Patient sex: M
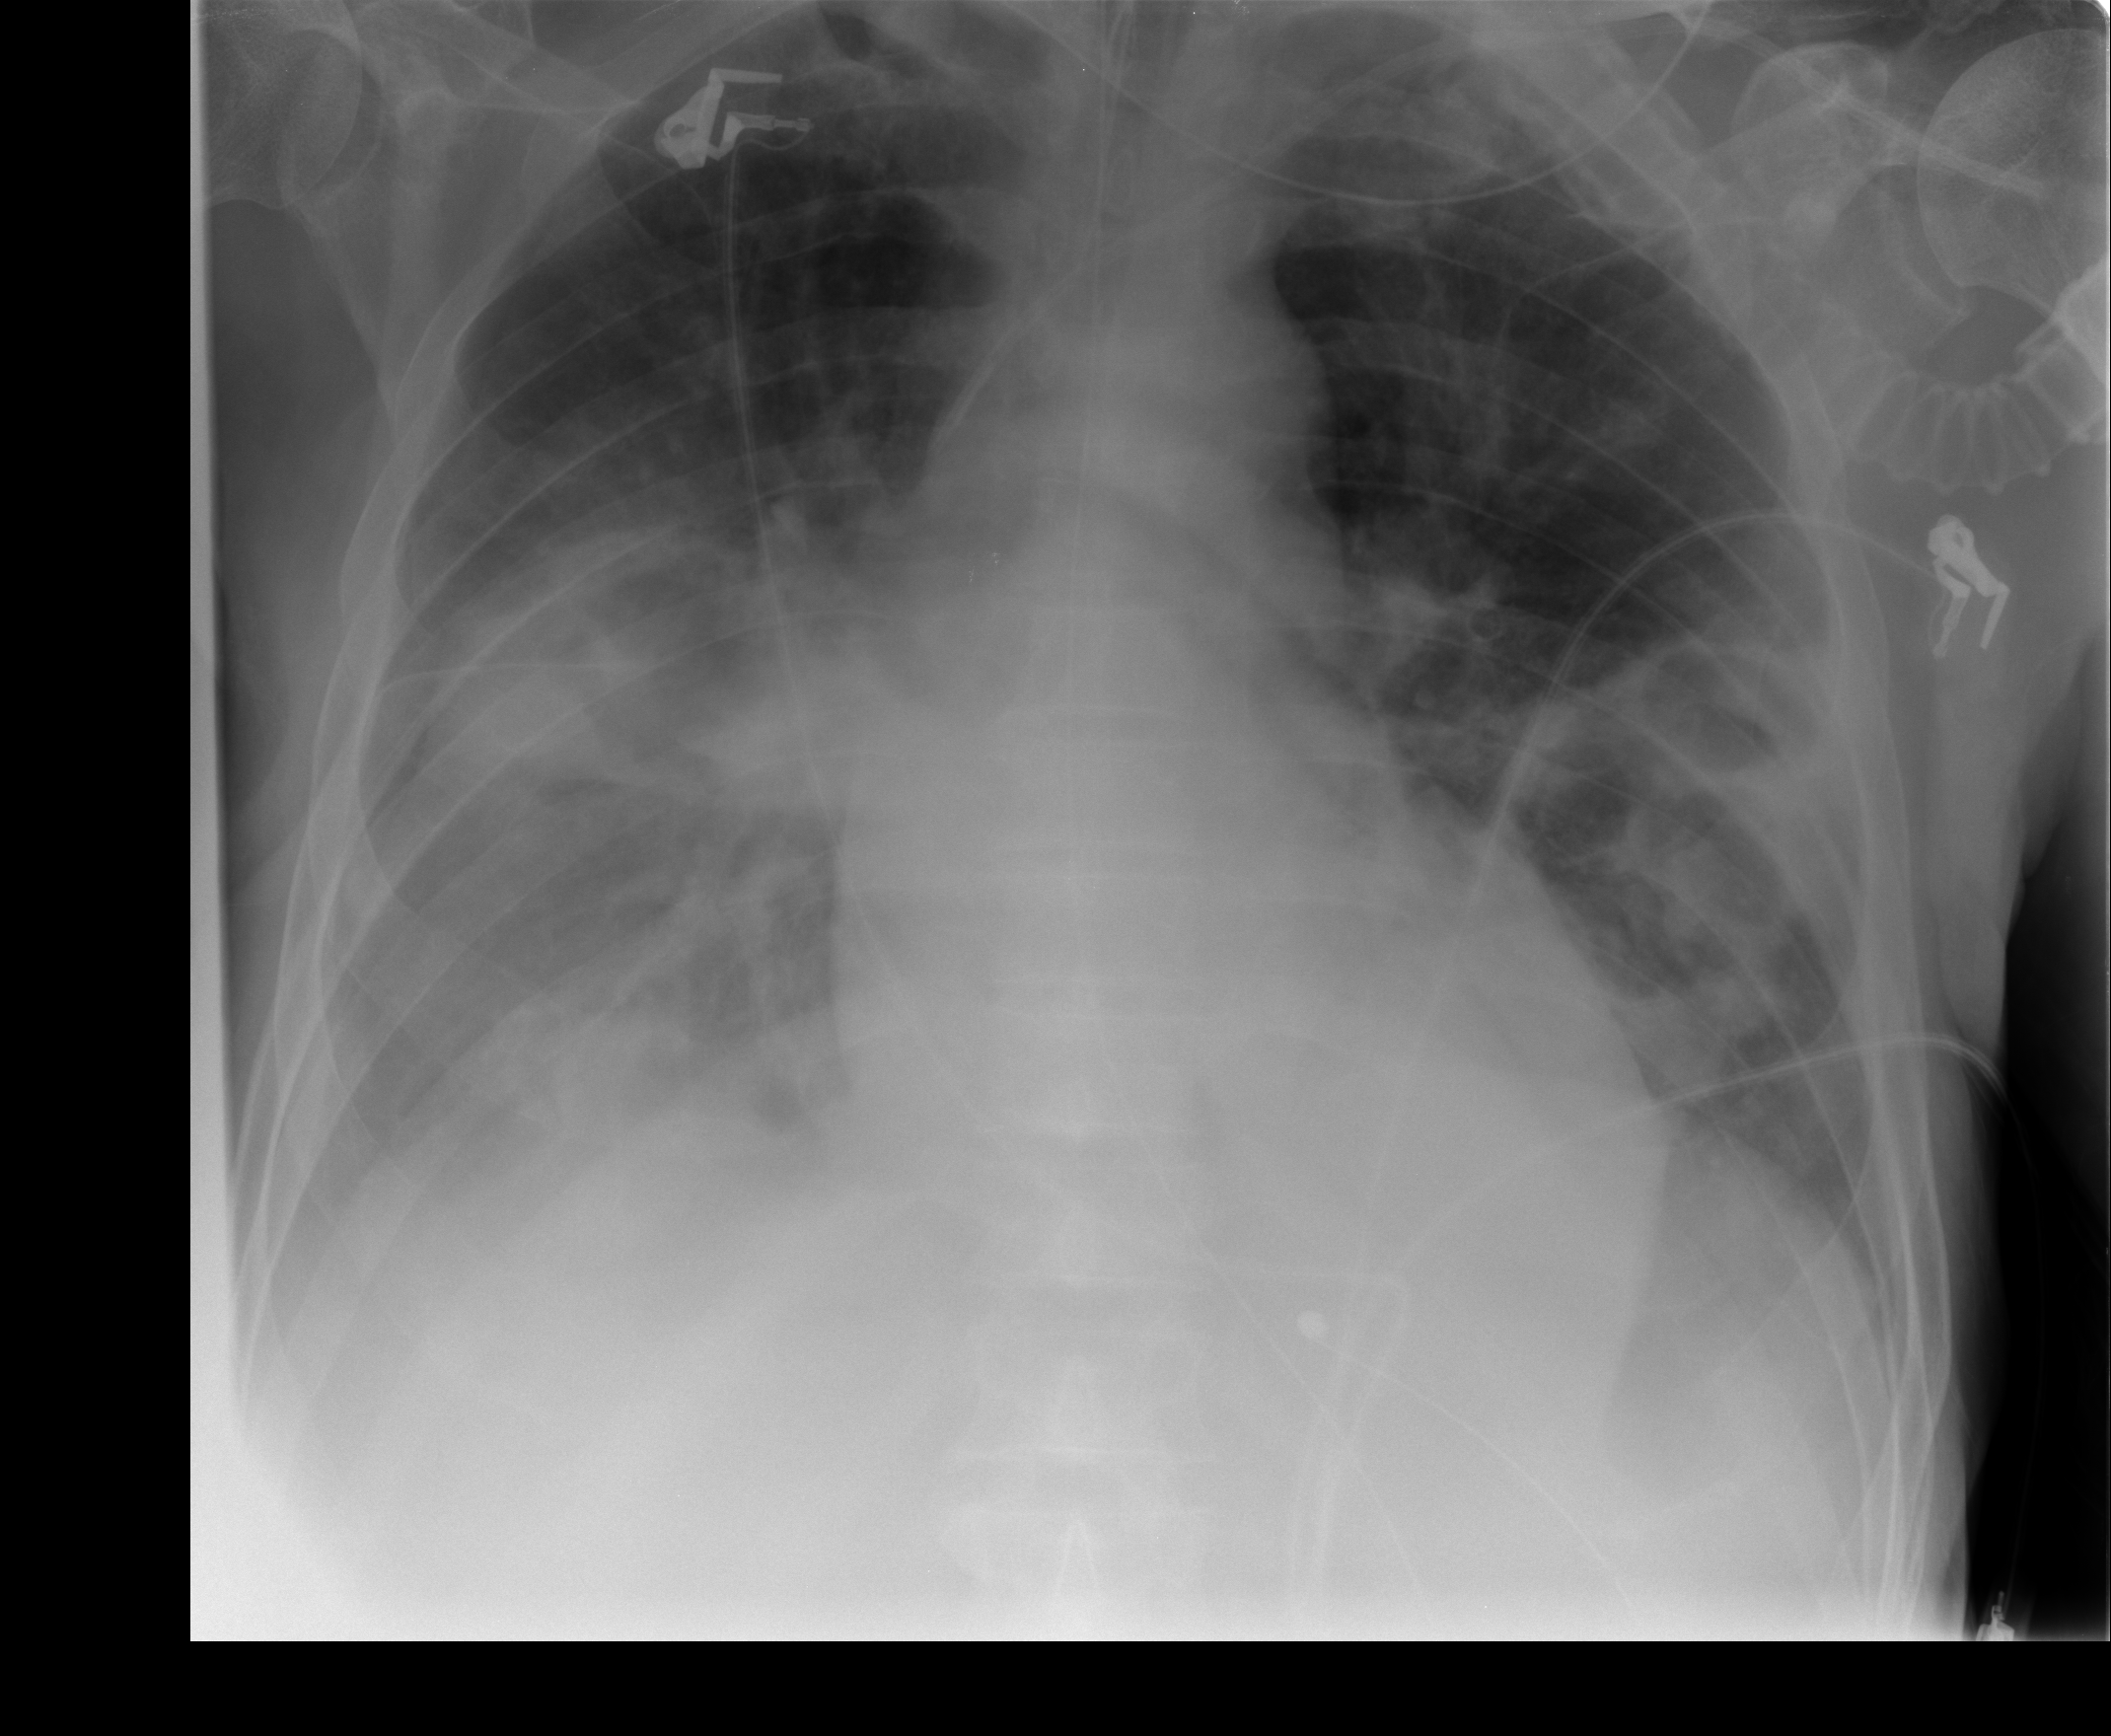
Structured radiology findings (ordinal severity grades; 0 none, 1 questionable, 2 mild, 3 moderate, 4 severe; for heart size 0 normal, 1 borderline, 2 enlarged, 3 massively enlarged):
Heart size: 0
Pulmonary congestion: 2
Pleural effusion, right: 2
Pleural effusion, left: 0
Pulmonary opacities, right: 2
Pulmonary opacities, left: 2
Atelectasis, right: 2
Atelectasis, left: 2